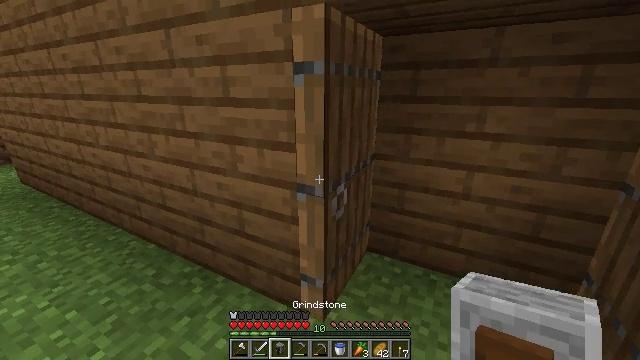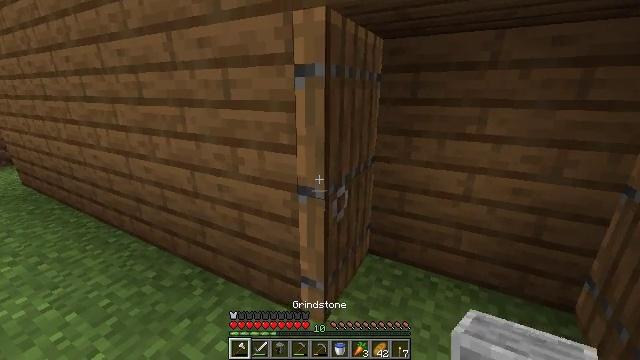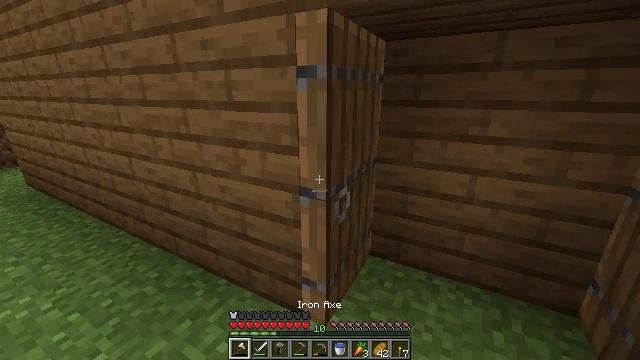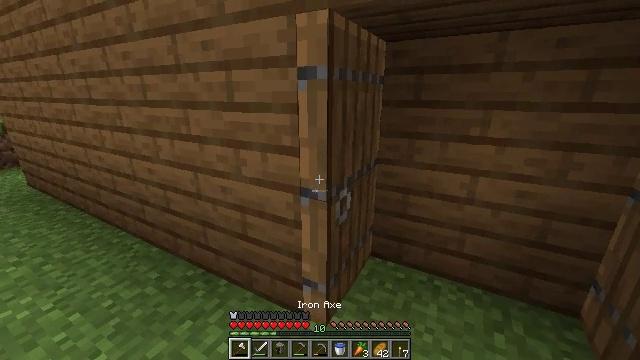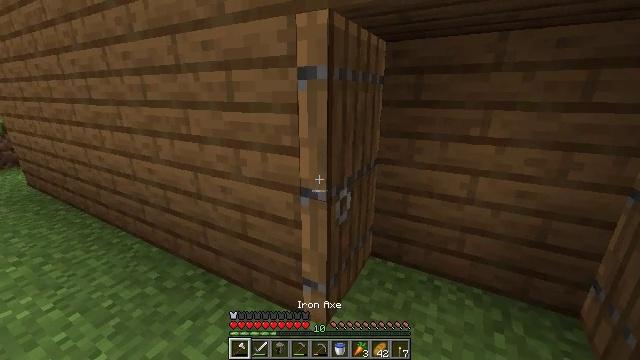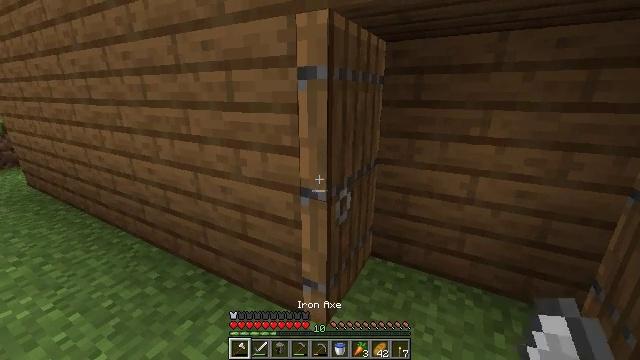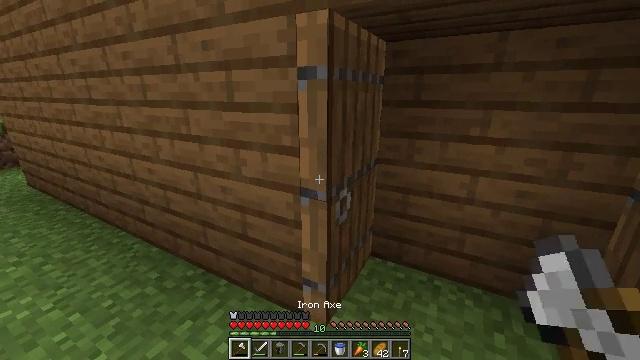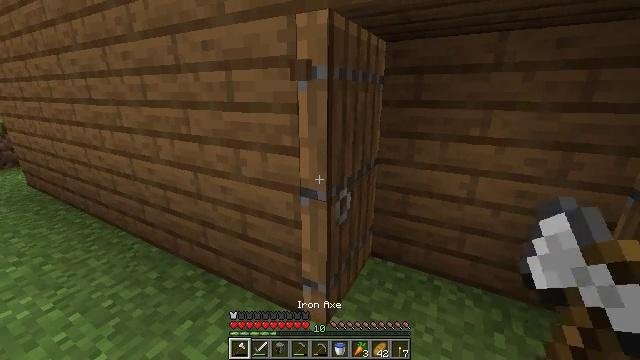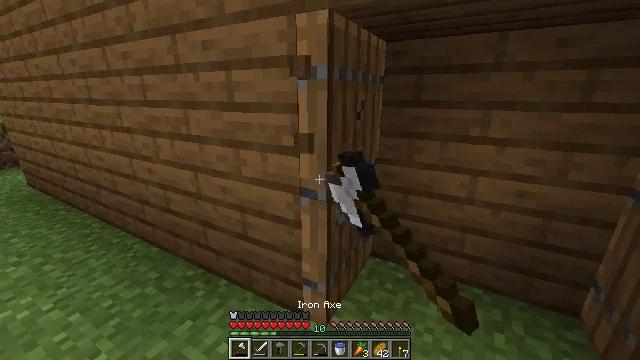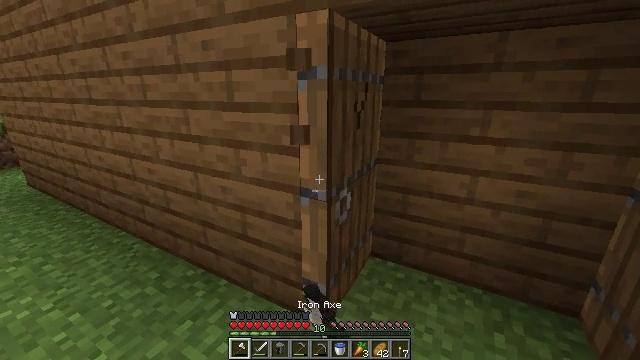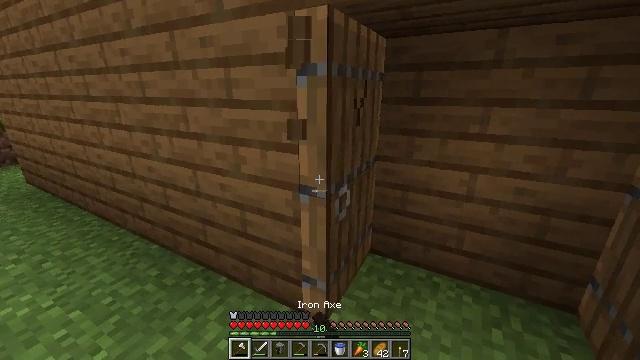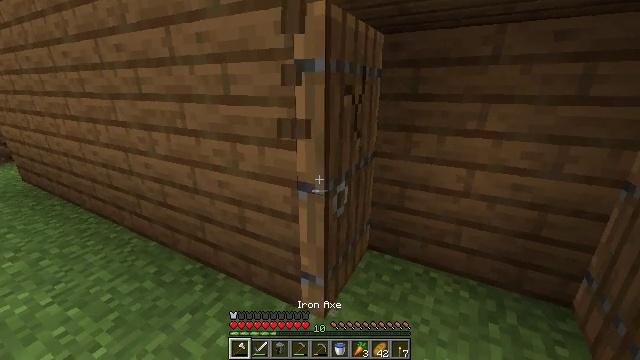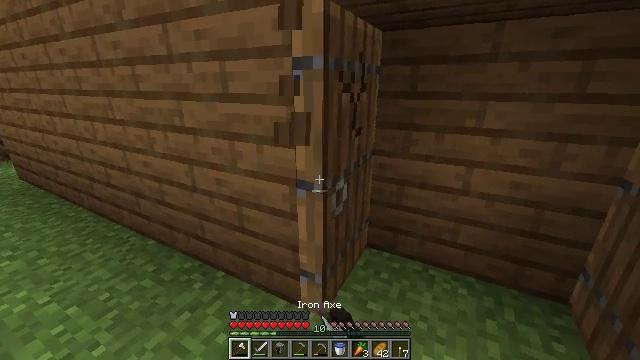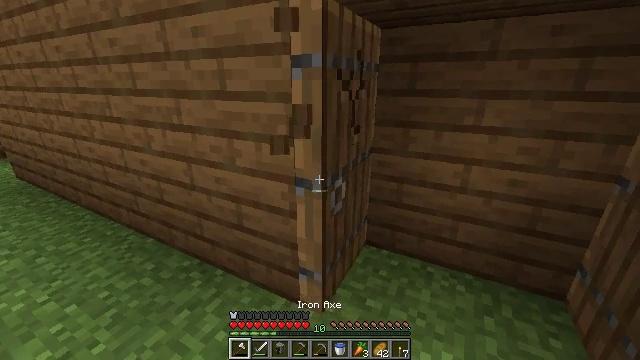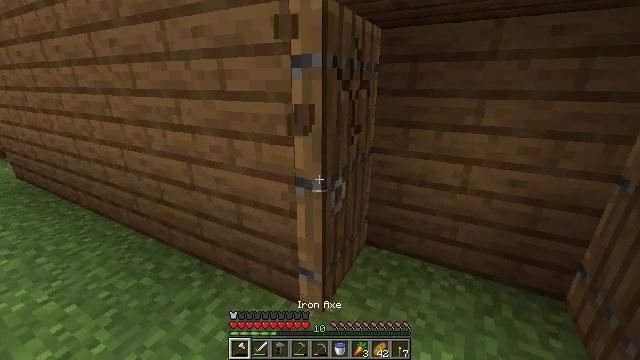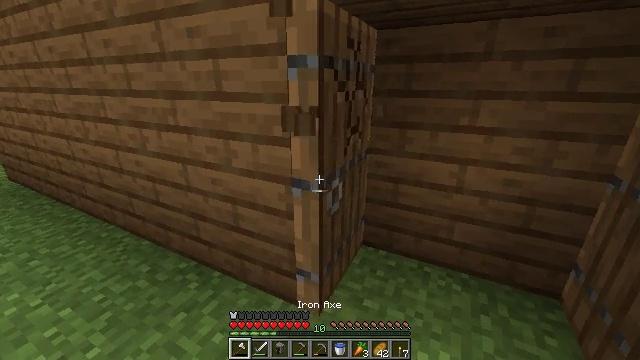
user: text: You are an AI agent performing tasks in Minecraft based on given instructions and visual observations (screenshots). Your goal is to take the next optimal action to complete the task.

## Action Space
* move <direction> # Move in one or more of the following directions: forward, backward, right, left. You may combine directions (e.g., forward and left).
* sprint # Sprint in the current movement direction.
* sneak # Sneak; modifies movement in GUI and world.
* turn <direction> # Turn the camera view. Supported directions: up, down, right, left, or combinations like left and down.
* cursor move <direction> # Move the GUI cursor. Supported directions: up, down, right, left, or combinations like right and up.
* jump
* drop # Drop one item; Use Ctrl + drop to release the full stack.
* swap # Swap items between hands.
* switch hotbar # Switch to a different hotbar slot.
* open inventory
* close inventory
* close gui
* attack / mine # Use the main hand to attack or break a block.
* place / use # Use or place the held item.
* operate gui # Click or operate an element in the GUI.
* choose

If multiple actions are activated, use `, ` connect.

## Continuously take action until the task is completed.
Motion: motion action
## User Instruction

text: Reclaim the spruce door from a structure.
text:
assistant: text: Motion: switch to hotbar 1
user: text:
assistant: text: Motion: switch to hotbar 1
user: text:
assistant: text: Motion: switch to hotbar 1
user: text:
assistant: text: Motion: no_op
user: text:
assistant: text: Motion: no_op
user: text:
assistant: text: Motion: no_op
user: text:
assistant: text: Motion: attack / mine
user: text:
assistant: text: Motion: attack / mine
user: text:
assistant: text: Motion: attack / mine
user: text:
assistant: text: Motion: attack / mine
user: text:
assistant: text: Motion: attack / mine
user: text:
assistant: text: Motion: attack / mine
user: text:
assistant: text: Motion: attack / mine
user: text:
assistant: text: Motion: attack / mine
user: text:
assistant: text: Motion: attack / mine
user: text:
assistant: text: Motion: attack / mine
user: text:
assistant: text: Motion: attack / mine
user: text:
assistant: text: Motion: attack / mine
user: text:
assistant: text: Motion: attack / mine
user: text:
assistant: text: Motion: attack / mine
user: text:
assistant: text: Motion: attack / mine
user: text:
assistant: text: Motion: attack / mine
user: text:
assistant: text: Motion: attack / mine
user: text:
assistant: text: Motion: attack / mine
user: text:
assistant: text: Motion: attack / mine
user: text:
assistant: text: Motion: attack / mine
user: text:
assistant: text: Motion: attack / mine
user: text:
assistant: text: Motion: move forward, turn right, attack / mine
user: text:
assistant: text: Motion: move forward, turn right
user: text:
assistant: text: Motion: move forward, turn right and up